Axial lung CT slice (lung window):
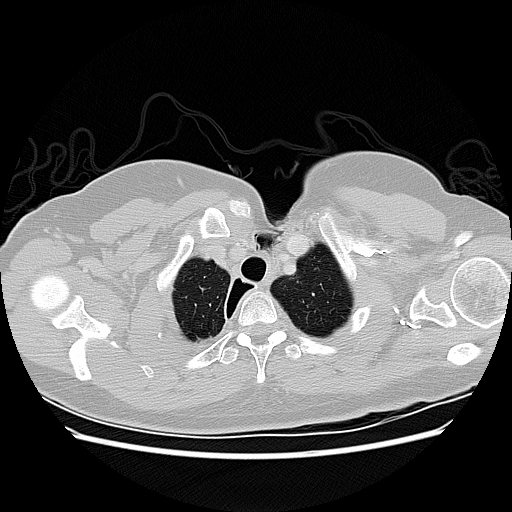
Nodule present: no